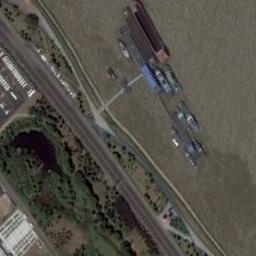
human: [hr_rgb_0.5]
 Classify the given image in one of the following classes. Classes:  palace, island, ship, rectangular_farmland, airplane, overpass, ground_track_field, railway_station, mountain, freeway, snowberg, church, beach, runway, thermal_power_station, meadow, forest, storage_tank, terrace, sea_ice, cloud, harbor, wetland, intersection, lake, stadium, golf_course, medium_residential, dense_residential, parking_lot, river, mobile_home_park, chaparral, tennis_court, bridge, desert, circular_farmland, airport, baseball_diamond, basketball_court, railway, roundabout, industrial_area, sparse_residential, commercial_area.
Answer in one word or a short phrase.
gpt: ship